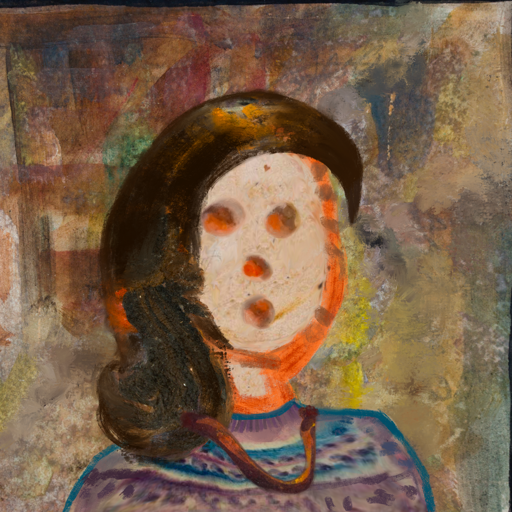
Background: Mosgoul, Head And Neck Front: Rupkatha, Face Front: Rupkatha, Bust: HillGirl, Hair Front: Gypsy_Queen, Head Accessory: Blank, Second Necklace: Comrade, Necklace: Blank, Baby: Blank